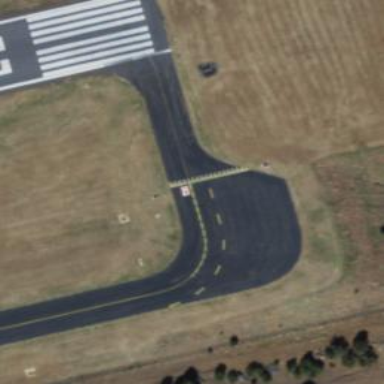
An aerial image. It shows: Apron at the airport.